Question: I am in the process of building a website and the browser keeps rearranging my HTML for some unknown reason. This is my code:
'''
<DOCTYPE! html>
<html>
<head>
<title>Test</title>
</head>
<body>
<p>This is some text</p>
</body>
</html>
'''
And here is a screenshot of what the browser uses:

(Sorry, don't have enough reputation to insert a real image)
This is all fine except when I want to use link to link an icon to the page, and it won't display unless it's in the head (I used the browser's dev tool and literally dragged the link up to the head and watched it appear immediately)
I've checked the source using the browser's developer tool and it looks exactly the same as in my code editor, so I know my web server isn't messing with it.
It does the same in Chrome and Firefox. It appears that they both use the head for script when a browser extension decides to put it there, but it does this even with no browser extensions.
I have tried the Notepad++ Encoding -> Convert to UTF-8 trick to remove the BOM character which supposedly fixes my issue but that did no good.
Here is a download link to the file with the code snippet seen above:
<URL>
Thanks for any help!
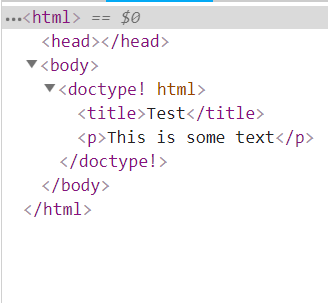
Answer: Your Doctype is invalid. Error recovery is causing it to be treated as text. Since text is not allowed outside the body, it implies the start of the body element.
The correct syntax is:
'''
<!DOCTYPE html>
'''
The exclamation mark needs to be the character.
This would have been picked up if you had <URL>.